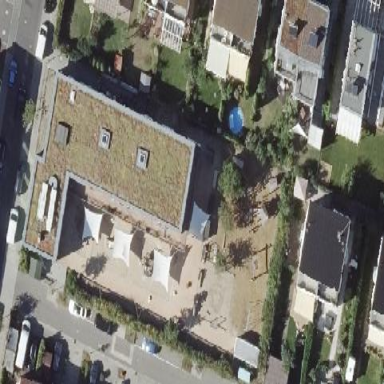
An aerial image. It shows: Kindergarten.